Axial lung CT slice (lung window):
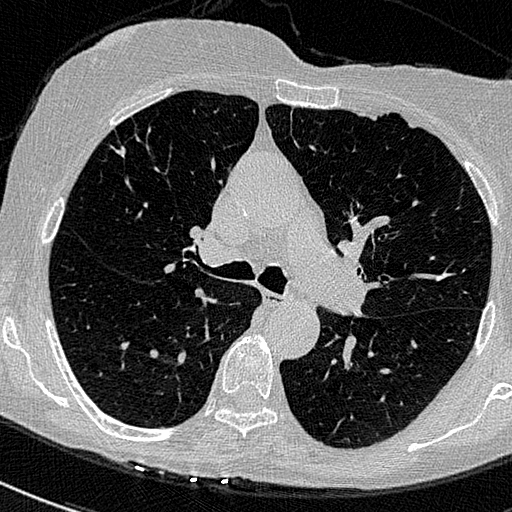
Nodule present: no